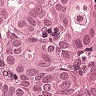
Metastatic tissue present: yes